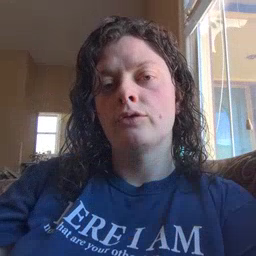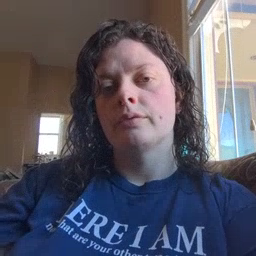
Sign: there